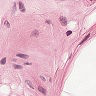
Metastatic tissue present: no